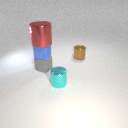
small gray rubber cube below small blue rubber cube